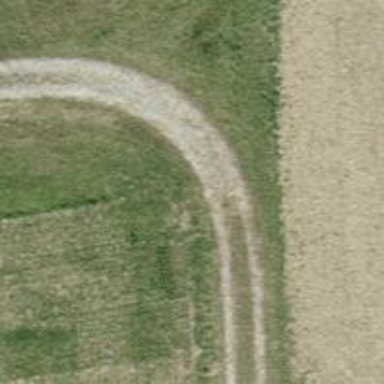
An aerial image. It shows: Grass track with grade3 surface.